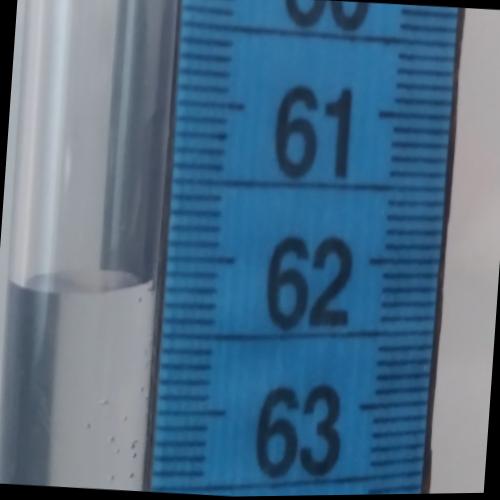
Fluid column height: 62.2 cm